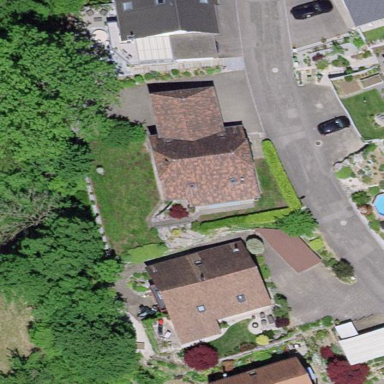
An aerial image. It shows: Building with tile roof.